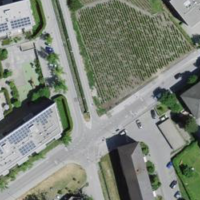
EUNIS habitat code: 54
Species observed at this site:
Saponaria ocymoides